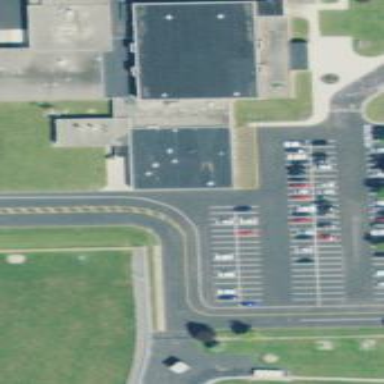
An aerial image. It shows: Paved parking area.